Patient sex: M
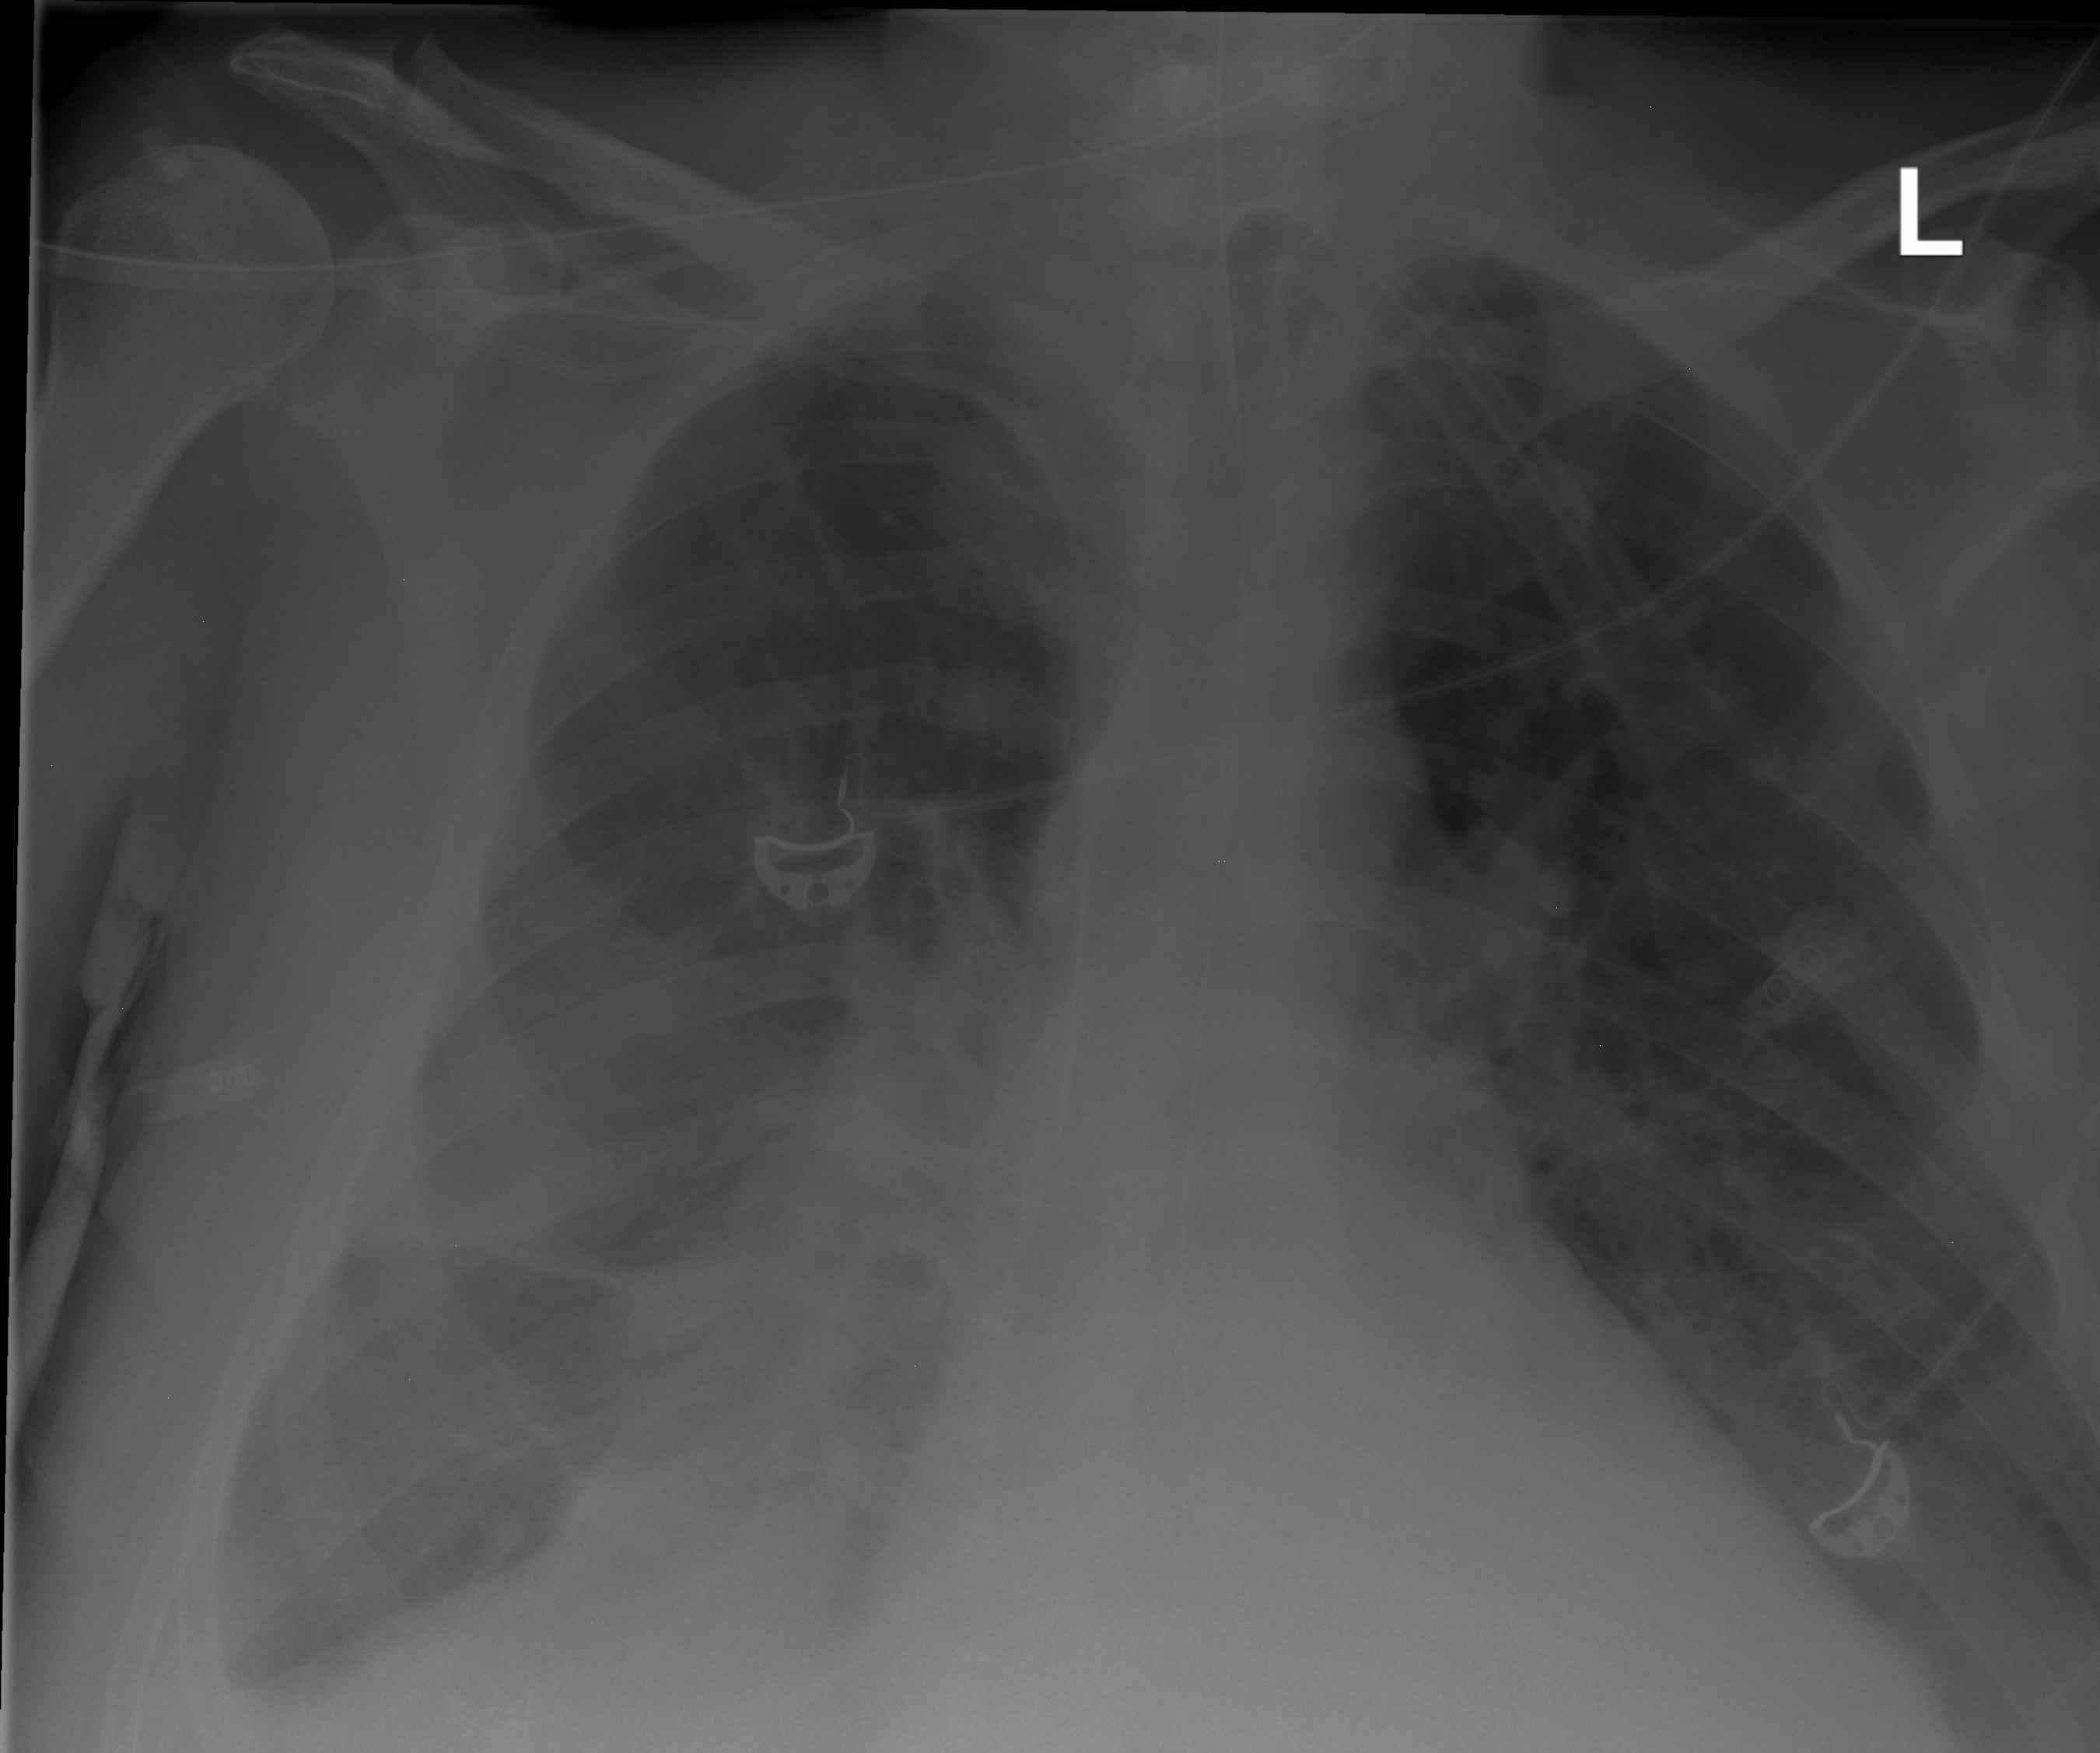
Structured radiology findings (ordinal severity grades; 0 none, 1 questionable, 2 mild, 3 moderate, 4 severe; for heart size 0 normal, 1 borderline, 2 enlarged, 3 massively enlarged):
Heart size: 1
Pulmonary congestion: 0
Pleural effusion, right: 2
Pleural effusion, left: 2
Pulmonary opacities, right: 2
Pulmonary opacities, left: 0
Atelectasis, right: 3
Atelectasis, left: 2